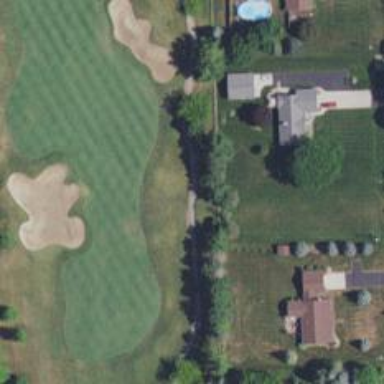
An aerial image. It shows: Service road used as golf cart path.